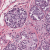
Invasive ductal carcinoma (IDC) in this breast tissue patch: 0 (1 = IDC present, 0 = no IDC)